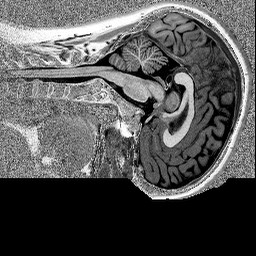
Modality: MP2RAGE
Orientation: sagittal
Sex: female